Question: This is a homework question.

My attempt (the whole file): <URL>
If you search 'let var = exp1 in body', that's the function I need to extend according to the question.
When I test the sample code above, I get an error 'apply-env: No binding for y'
> (eval "let x = 30
in let x = -(x,1)
y = -(x,2)
in -(x,y)")
'''
; The following is execution log
The-next-two-lines-shows-var-and-exp1
(x)
(#(struct:const-exp 30))
diff-exp
#(struct:var-exp x)
#(struct:const-exp 1)
diff-exp
#(struct:var-exp x)
#(struct:const-exp 2)
The-next-two-lines-shows-var-and-exp1
(x y)
(#(struct:diff-exp #(struct:var-exp x) #(struct:const-exp 1)) #(struct:diff-exp #(struct:var-exp x) #(struct:const-exp 2)))
diff-exp
#(struct:var-exp x)
#(struct:var-exp y)
'''
I know this is really long language, but if anyone can kindly lead me to the right direction would be really really nice.
Thank you!
---
Right before I evaluate and hit the error, the new environment 'env1' is like this
'''
(#(struct:extend-env x #(struct:num-val 29) #(struct:extend-env x #(struct:num-val 30) #(struct:extend-env i #(struct:num-val 1) #(struct:extend-env v #(struct:num-val 5) #(struct:extend-env x #(struct:num-val 10) #(struct:empty-env))))))
#(struct:extend-env y #(struct:num-val 28) #(struct:extend-env x #(struct:num-val 30) #(struct:extend-env i #(struct:num-val 1) #(struct:extend-env v #(struct:num-val 5) #(struct:extend-env x #(struct:num-val 10) #(struct:empty-env)))))))
'''
One of them is '#(struct:extend-env y #(struct:num-val 28)'. So 'y' exists in the environment which it is going to be evaluated, except it is not part of the 'car env1'. It is in 'cdr env1'
Yet, my code relies on 'car env1'....
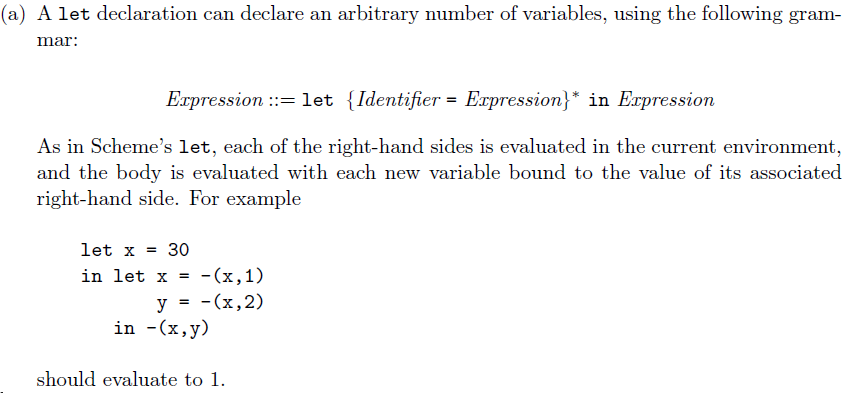
Answer: You've got your finger on the problem, but your language suggests some conceptual problems. In particular, 'env1' is not an environment, it's a list of environments. Why are you using 'map'? What are you taking the 'car' of the result? What happens if you run your interpreter on '"let in 5"' (ie, no variable bindings)?
Your use of 'map' and 'car' suggests to me that you're attempting to code on autopilot ("I have a list... 'map' does stuff with lists!"). Either that or you're thinking that 'extend-env' (mutates) the environment and 'map' is a way of mutating it several times. But that's wrong.
My advice: think about what you want the environment to contain. Make a separate helper function for computing the new environment. Make it a simple recursive function: no higher-order helpers like 'map' (yet). Write test cases for it. Once you get it working (ie, tested), see if it fits a pattern that you can use a higher-order function to simplify.